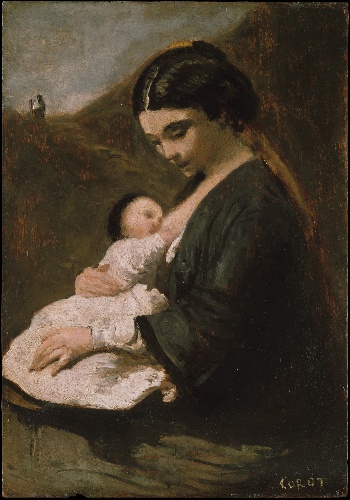
Title: Mother and Child
Artist: Camille Corot
Artist bio: French, Paris 1796–1875 Paris
Date: probably 1860s
Object type: Painting
Classification: Paintings
Medium: Oil on wood
Dimensions: 12 3/4 x 8 7/8 in. (32.4 x 22.5 cm)
Department: European Paintings
Credit line: H. O. Havemeyer Collection, Gift of Mrs. P. H. B. Frelinghuysen, 1930
Accession year: 1930
Repository: Metropolitan Museum of Art, New York, NY
Tags: Infants|Mothers|Women|Nursing